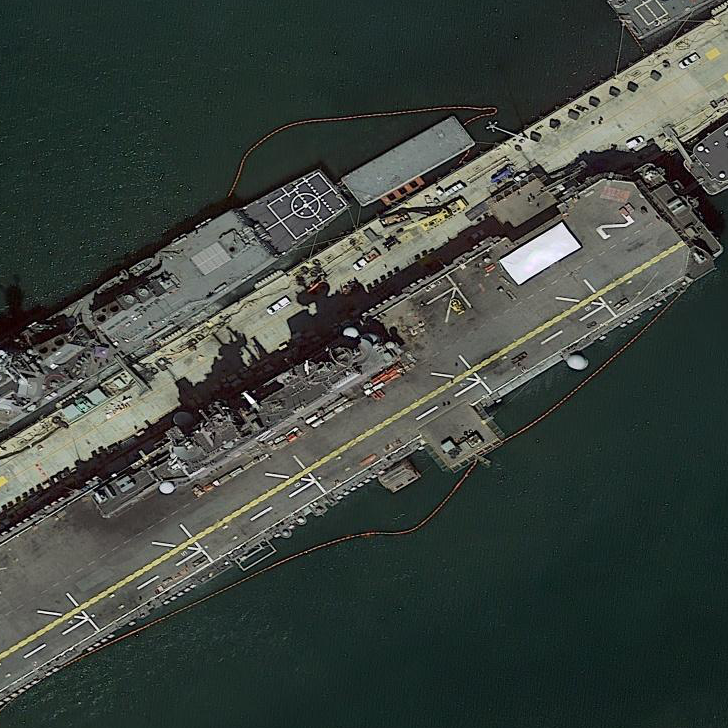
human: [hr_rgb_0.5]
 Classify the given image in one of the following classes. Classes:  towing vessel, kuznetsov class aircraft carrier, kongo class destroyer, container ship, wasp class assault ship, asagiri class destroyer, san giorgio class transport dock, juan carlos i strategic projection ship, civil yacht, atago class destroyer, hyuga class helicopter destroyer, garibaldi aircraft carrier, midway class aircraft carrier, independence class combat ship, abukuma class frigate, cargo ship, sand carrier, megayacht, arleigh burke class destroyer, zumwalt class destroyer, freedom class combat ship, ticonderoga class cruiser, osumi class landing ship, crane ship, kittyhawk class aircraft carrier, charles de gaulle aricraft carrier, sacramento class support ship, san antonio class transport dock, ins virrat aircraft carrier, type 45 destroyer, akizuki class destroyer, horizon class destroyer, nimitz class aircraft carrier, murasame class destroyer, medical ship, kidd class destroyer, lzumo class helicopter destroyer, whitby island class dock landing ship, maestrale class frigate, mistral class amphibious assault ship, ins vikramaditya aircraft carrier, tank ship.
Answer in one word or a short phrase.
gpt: Wasp class assault ship